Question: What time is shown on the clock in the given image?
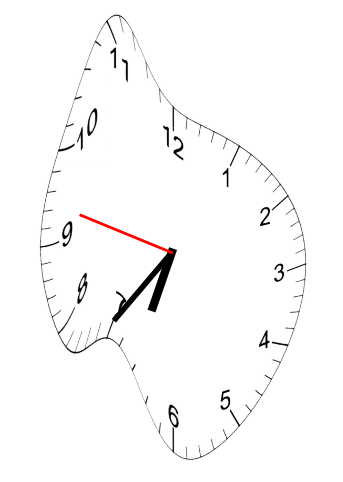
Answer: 06:35:47